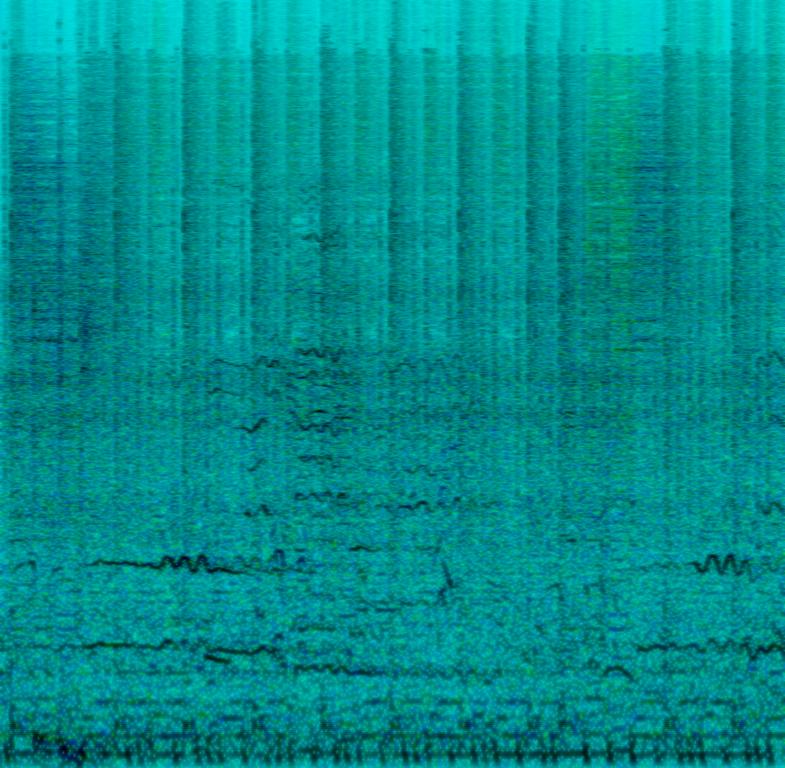
The low quality recording features a metal song that consists of female opera vocal singing over double pedal kick, punchy snare, energetic cymbals, wide electric guitar melody and groovy bass guitar. It sounds aggressive, energetic and upbeat.